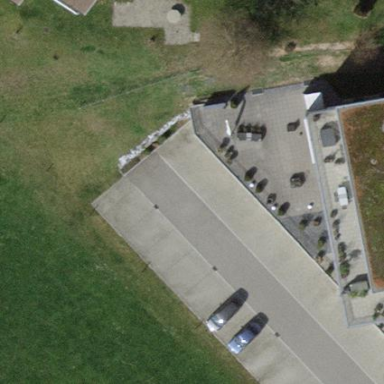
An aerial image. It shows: Street-side parking area.